Question: Count the number of objects in the diagram.
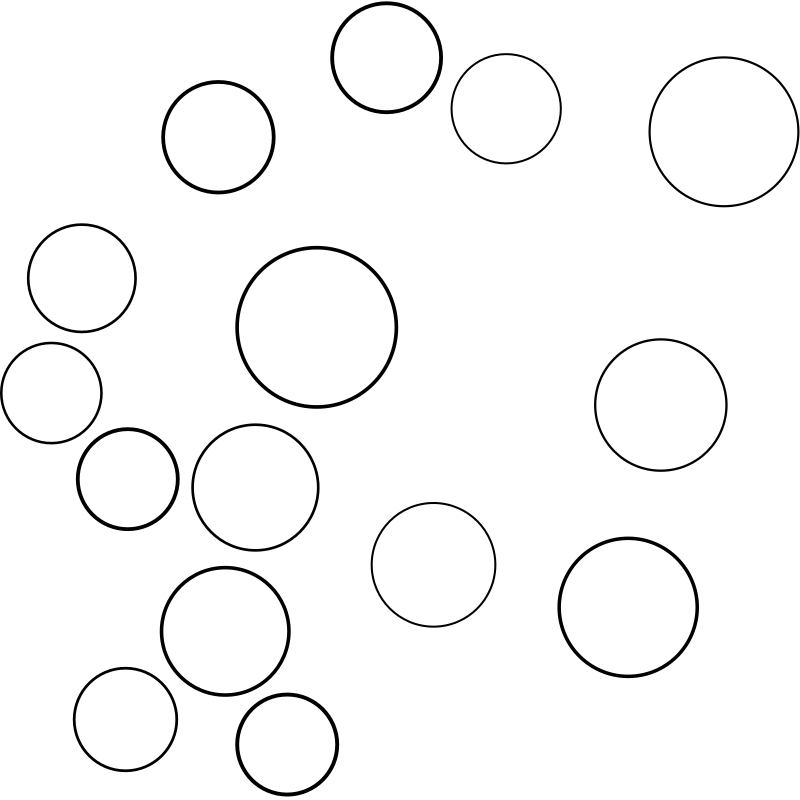
Answer: 15